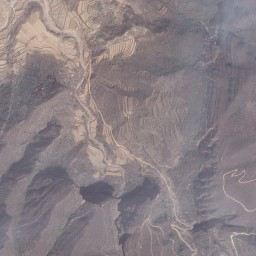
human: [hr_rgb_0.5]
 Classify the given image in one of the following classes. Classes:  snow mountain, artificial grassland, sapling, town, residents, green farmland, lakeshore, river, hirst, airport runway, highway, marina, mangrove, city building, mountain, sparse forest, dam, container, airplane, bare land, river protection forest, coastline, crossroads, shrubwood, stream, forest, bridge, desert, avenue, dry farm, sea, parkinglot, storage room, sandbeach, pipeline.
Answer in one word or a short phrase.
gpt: mountain